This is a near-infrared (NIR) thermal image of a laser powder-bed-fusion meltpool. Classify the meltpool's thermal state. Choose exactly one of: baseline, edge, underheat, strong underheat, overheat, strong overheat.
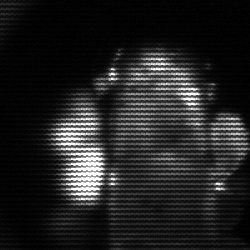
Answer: strong underheat